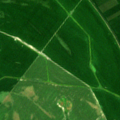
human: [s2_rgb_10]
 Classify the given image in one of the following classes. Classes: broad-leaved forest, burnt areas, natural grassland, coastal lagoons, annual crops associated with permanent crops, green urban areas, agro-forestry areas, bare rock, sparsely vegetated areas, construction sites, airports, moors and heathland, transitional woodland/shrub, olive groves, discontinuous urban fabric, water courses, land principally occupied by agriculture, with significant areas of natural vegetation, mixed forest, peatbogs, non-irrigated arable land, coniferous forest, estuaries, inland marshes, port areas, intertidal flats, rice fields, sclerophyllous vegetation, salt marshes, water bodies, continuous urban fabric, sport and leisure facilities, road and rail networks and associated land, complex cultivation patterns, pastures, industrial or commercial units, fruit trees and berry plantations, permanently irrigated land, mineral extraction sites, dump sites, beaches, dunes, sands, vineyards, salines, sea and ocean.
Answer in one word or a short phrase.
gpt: non-irrigated arable land